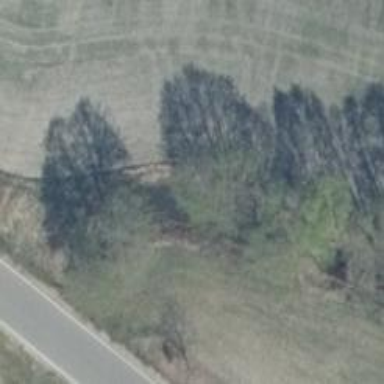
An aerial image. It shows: Row of deciduous broadleaved trees.